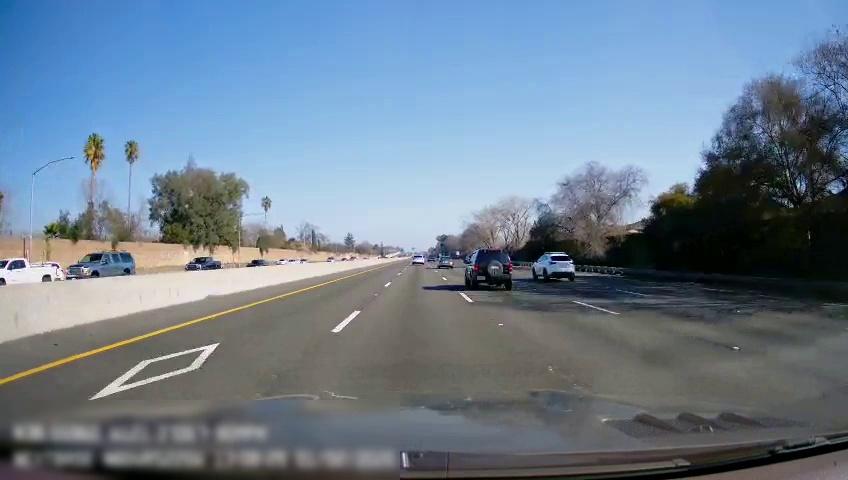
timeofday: Day
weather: Sunny
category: Drivable Space
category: Vehicles | Car
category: Vehicles | SUV
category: Vehicles | SUV
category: Vehicles | Car
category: Vehicles | Truck
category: Vehicles | SUV
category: Vehicles | Truck
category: Vehicles | Car
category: Vehicles | SUV
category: Lanes | Current Lane
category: Lanes | Alternate Lane
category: Lanes | Alternate Lane
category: Lanes | Alternate Lane
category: Lanes | Alternate Lane
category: Lanes | Alternate Lane